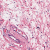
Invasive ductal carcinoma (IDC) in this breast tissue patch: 0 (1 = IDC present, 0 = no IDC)